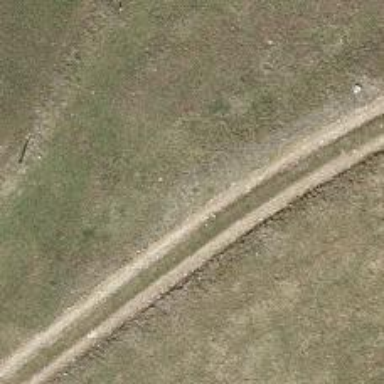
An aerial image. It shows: Path with grade3 tracktype.